Question: I have a page from the slide (<URL> that Bjarn Stroustroup presented.

The issue is that this code doesn't compile, but this does:
'''
using namespace std;
template<typename T> class Vector : vector<T> {
using vector<T>::vector; // inherit all constructors
// ...
};
'''
This is the error message:
'''
generality.cpp:8:11: error: 'vector' is not a class, namespace, or scoped enumeration
using vector::vector<T>; // inherit all constructors
^
/Applications/Xcode.app/Contents/Developer/Toolchains/XcodeDefault.xctoolchain/usr/bin/../include/c++/v1/vector:477:29: note: 'vector' declared here
class _LIBCPP_TYPE_VIS_ONLY vector
'''
Is this Bjarne's mistake, or am I missing something?
The compiler that I use is clang on Mac OS X 10.10.
'''
clang++ -x c++ -lc++ -std=c++11 -o
'''
It looks like that he makes some mistakes: <URL>.
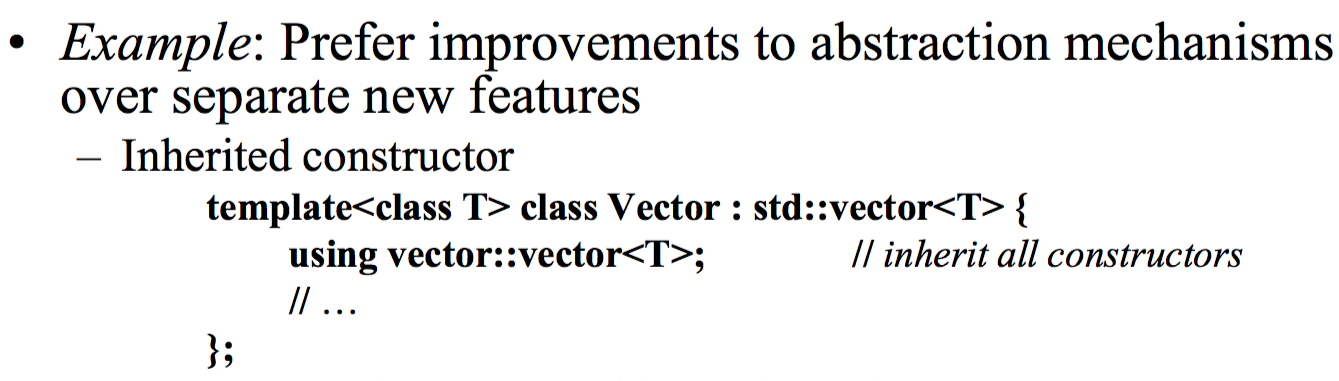
Answer: Yes, it's a typo. With 'using vector<T>::vector;' you are selecting the constructor, 'vector', from the template class 'vector<T>'. The other way around makes little sense with regards to 'std::vector'.